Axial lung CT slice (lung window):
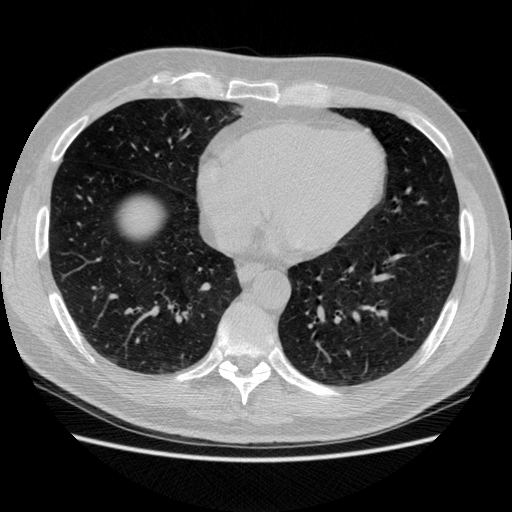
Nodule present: no